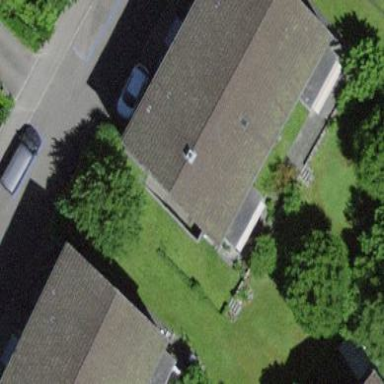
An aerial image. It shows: Gabled-roof building with apartments. The roof is covered with roof tiles.